The plot is a Hilbert-envelope spectrum of a rotating bearing's acceleration signal, annotated with the bearing's characteristic defect frequencies. What is the most likely bearing condition (normal, inner_race, outer_race, ball)?
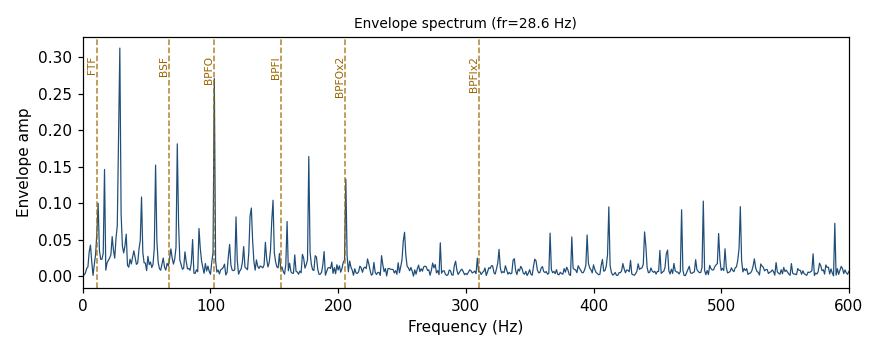
Answer: outer_race